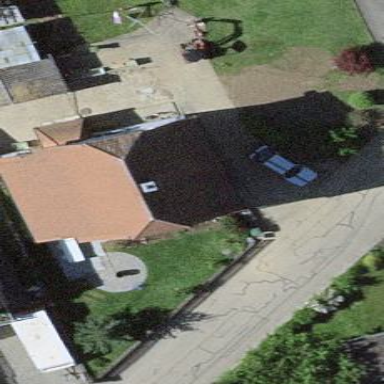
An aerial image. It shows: Detached building.